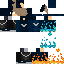
A male human skin with dark skin, wearing brown long hair dressed in a blue hoodie and black pants, featuring a closed mouth.